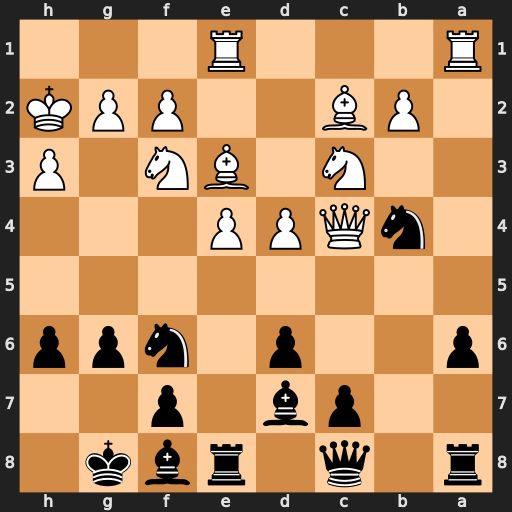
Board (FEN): r1q1rbk1/2pb1p2/p2p1npp/8/1nQPP3/2N1BN1P/1PB2PPK/R3R3
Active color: b
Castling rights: -
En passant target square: -
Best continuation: Nxc2 Nd5 Nxd5